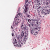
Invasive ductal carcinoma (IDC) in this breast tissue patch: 0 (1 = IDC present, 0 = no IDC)